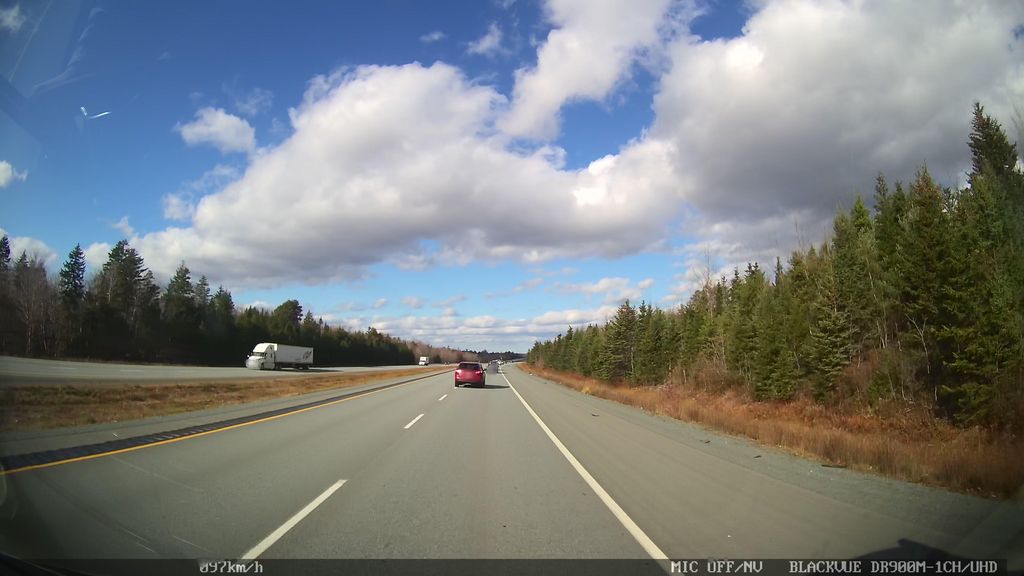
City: halifax